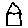
Label: house